Question: In an attempt to compile external jars, I have to use the terminal and do a clean. However, when I go into the root directory of my project and execute
> gradlew clean
I get the following message:
> -bash: gradlew: command not found
Here's a screenshot of my application folder's home directory.
Let me know if you need anything else, I'm not sure why this is happening.

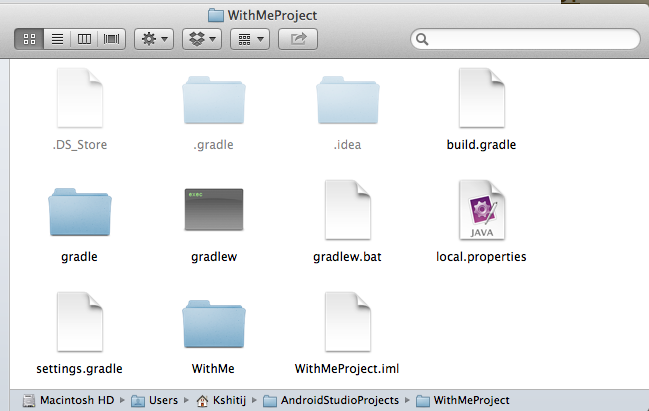
Answer: gradlew is not in your global path. To execute the 'clean' task (or any task for that matter) using the gradle wrapper (gradlew) in your project directory in your terminal, specify the current directory with the './':
'''
./gradlew clean
'''